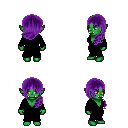
a pixel art fantasy rpg character, female body template, orc, green skin, black robe, red pants, purple left-swept hairstyle, four views (front, back, left, right), 2x2 character sprite sheet, small pixel art, hard edges, no anti-aliasing